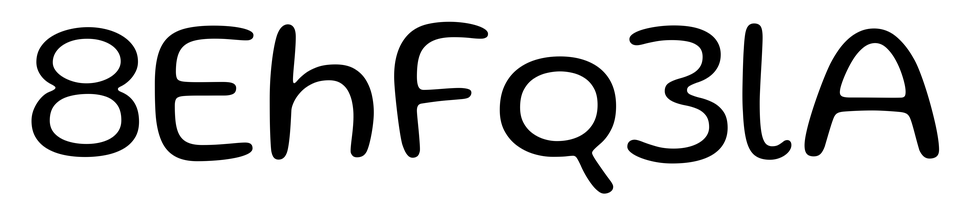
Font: Gluten_Light